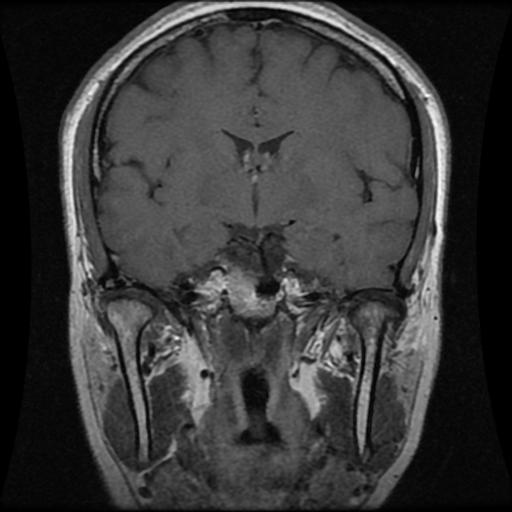
Label: pituitary